Question:
I saw Soundcloud and Tumblr on a user's FB profile, visible to their friends (me). Facebook developers: how is this possible?
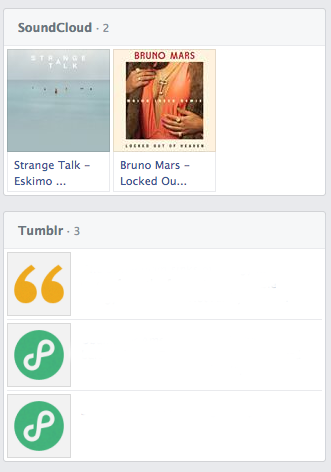
Answer: This is called <URL> which can contain app and activity-driven sections. Quoting from Facebook documentation
> These sections let people express to the world the things that they care about the places they've been or the things they've done. Facebook provides default sections that people can optionally populate from common options (actions) generated by apps. As an example, Facebook provides a Books section, which is populated by the common actions like books.read and books.wants_to_read.
If you've created custom actions and objects you can create custom collections for your app. Those collections will be available in your app's section. These sections aren't shown on the timeline by default, but you can <URL>.